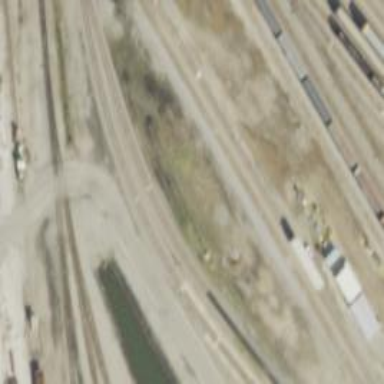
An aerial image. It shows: Railway yard.